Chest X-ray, PA view. Patient: 65 years old, sex F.
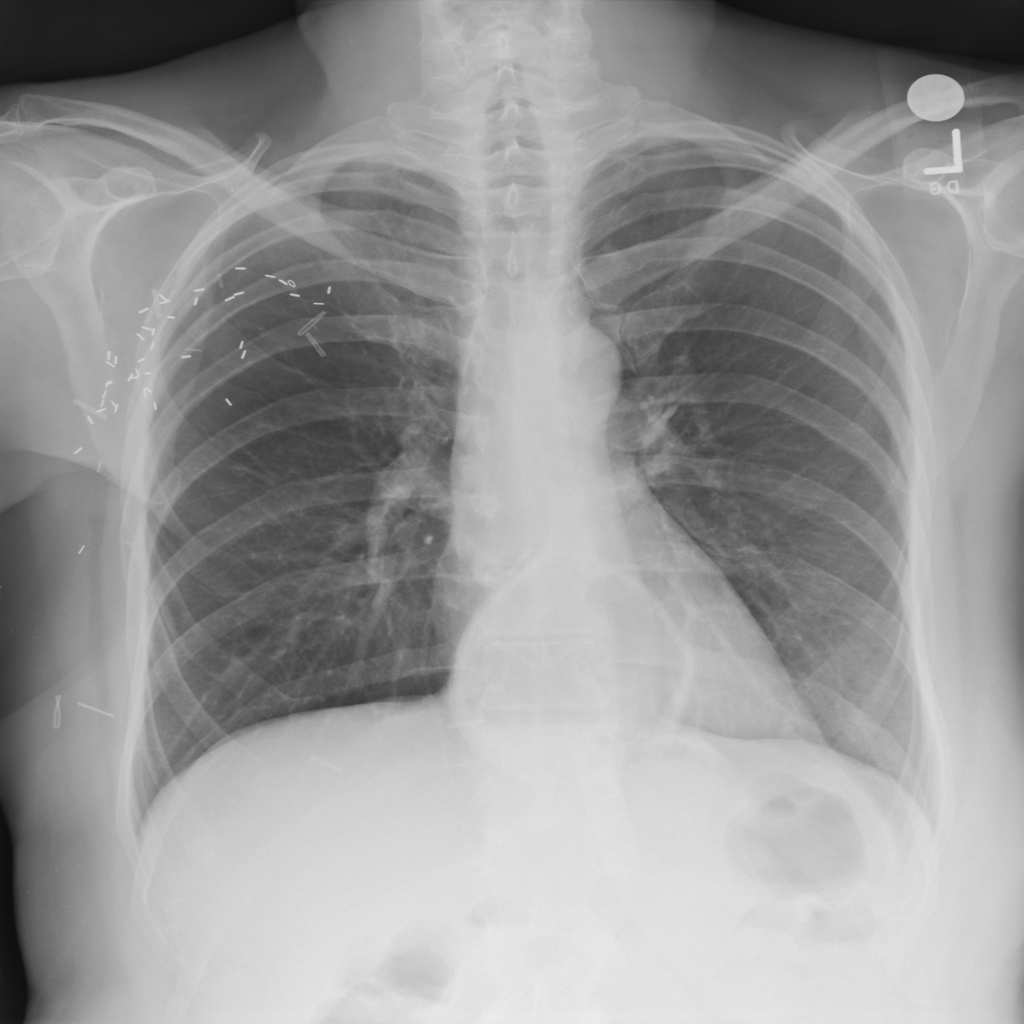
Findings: Hernia